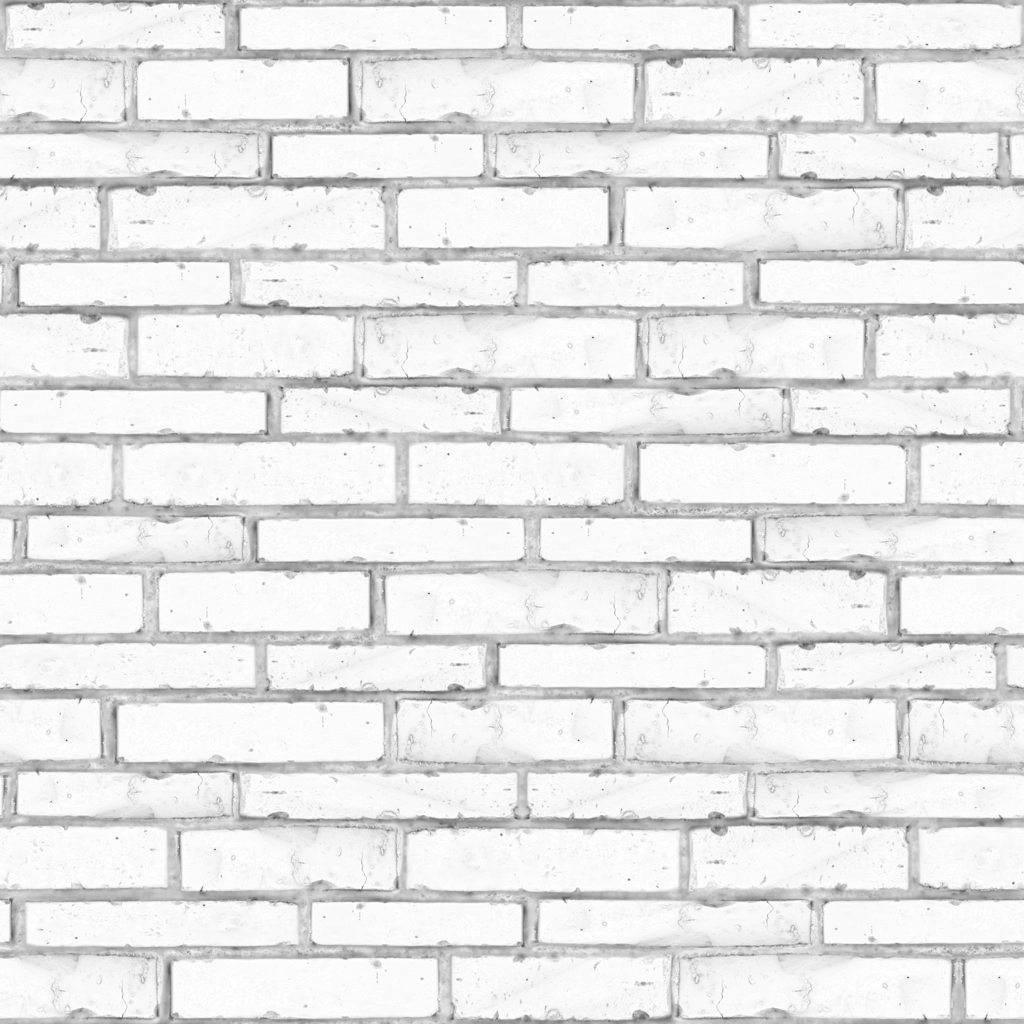
Texture map type: AmbientOcclusion